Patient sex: M
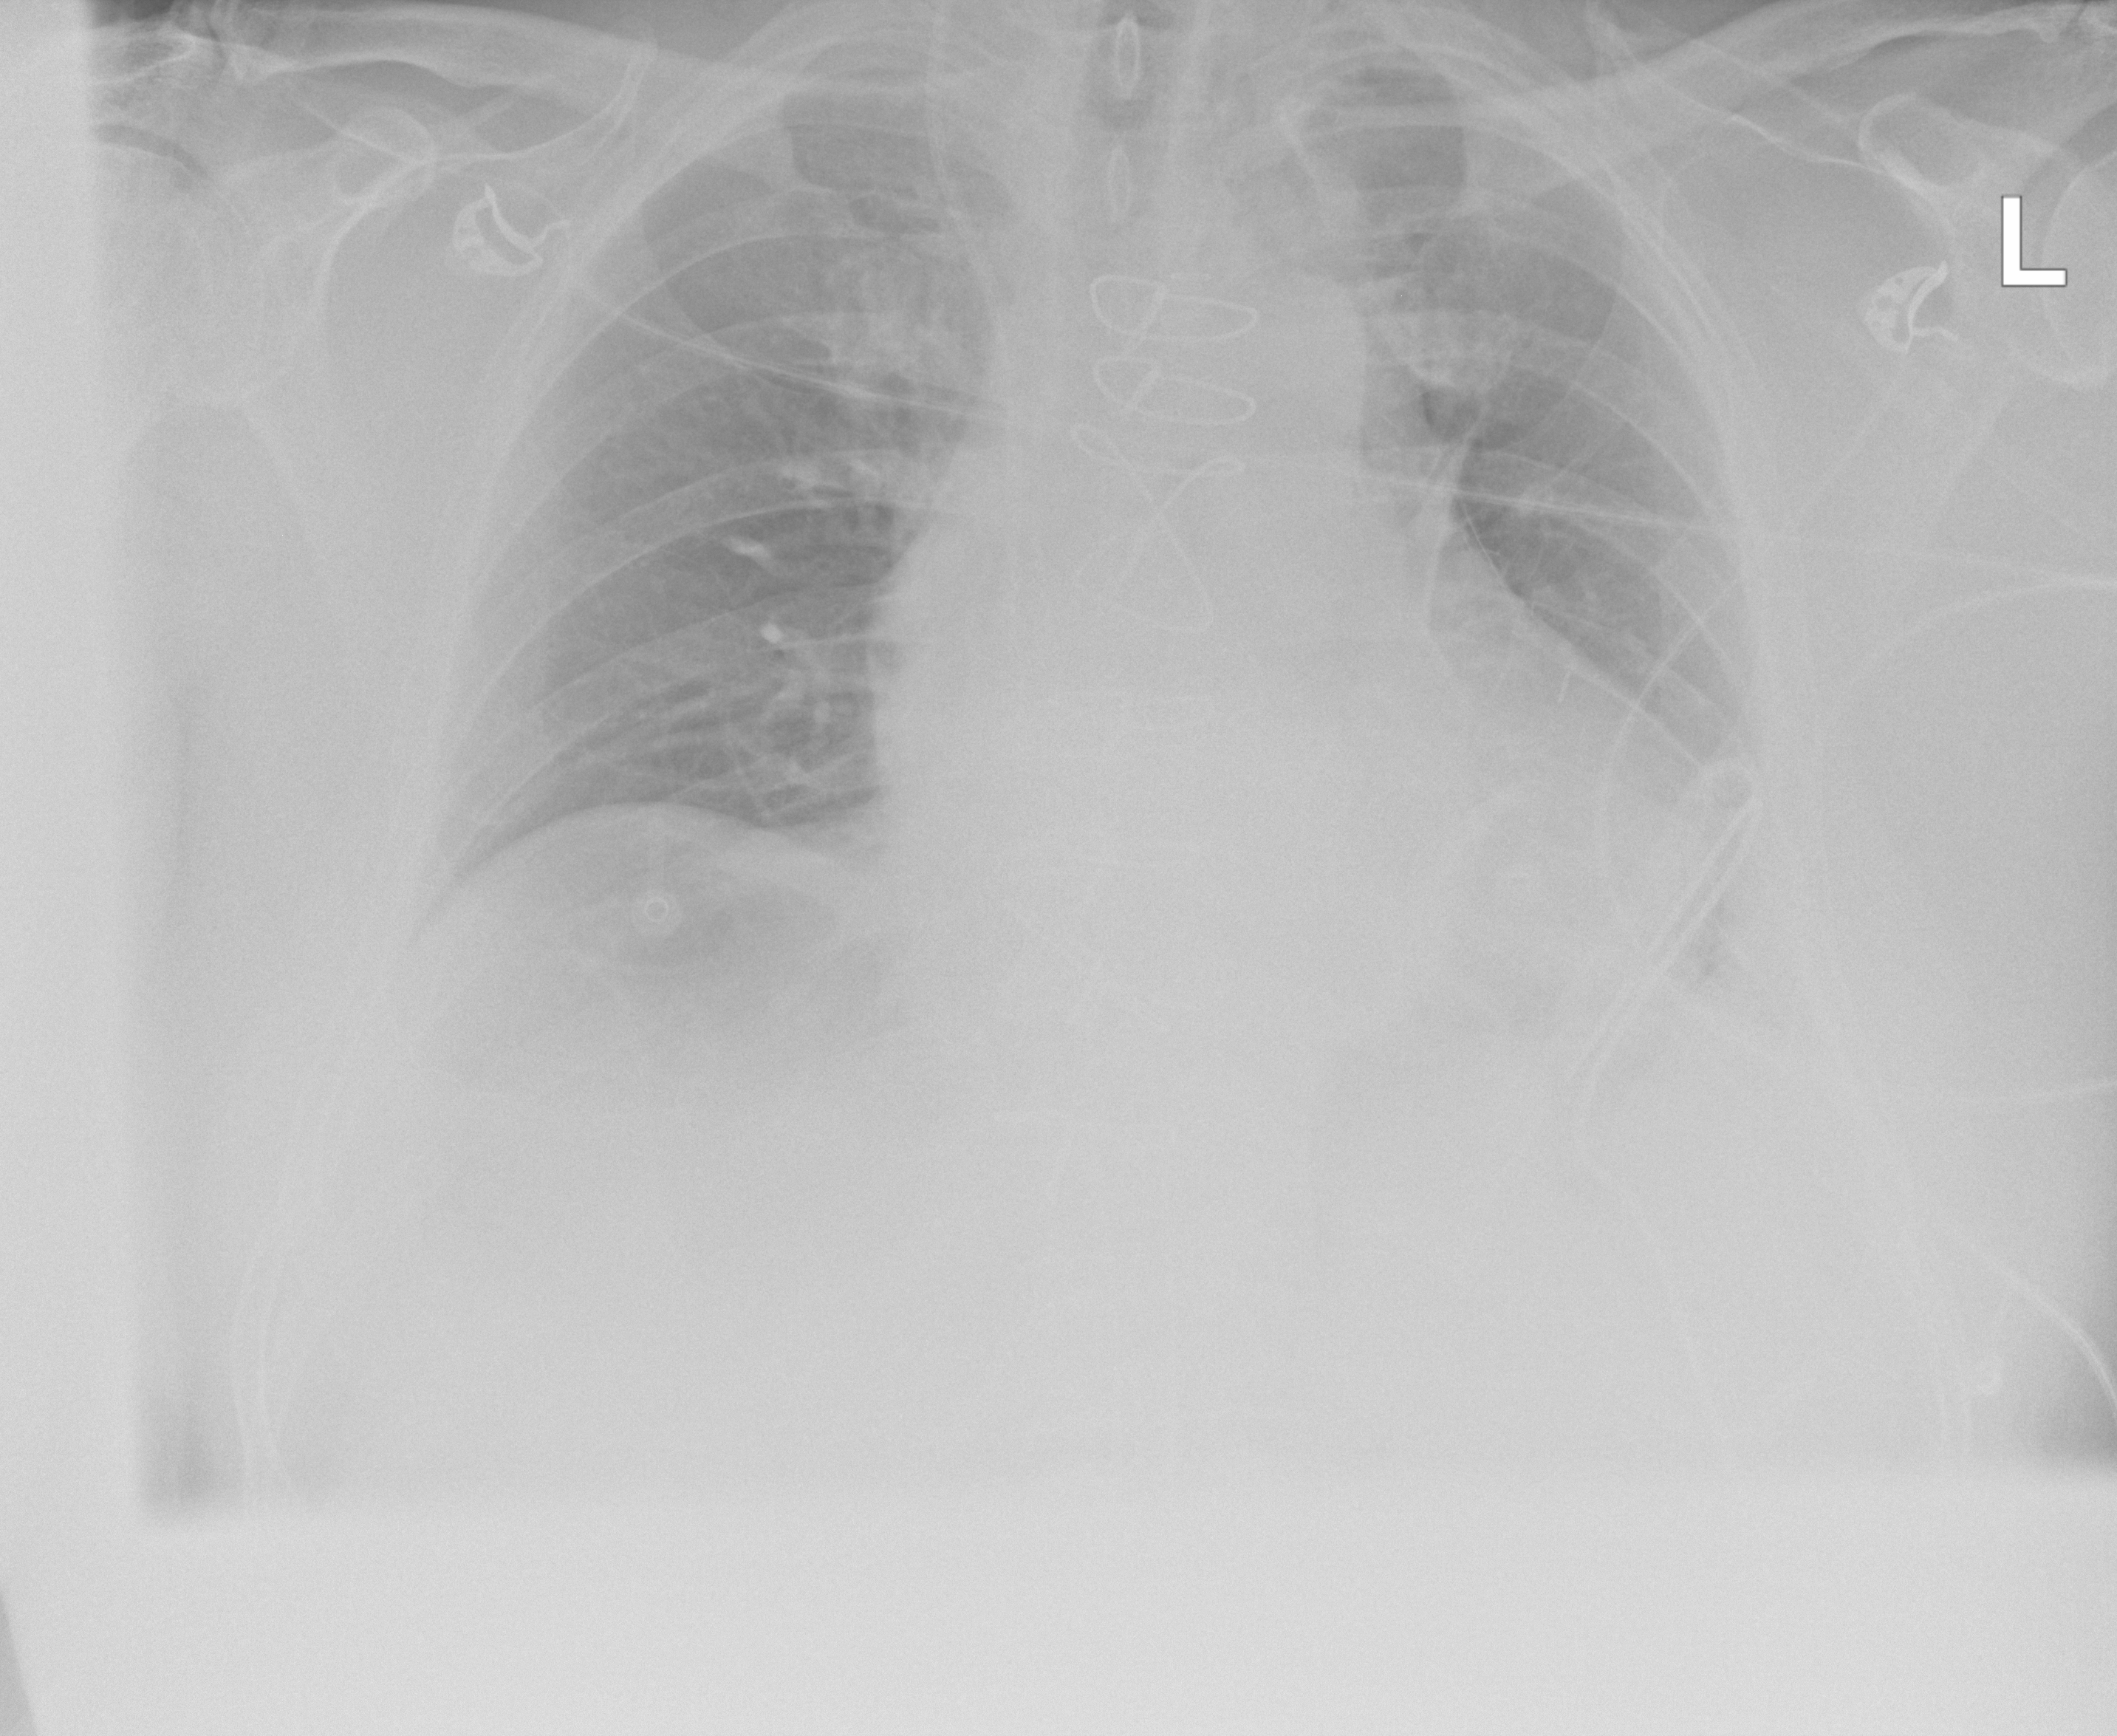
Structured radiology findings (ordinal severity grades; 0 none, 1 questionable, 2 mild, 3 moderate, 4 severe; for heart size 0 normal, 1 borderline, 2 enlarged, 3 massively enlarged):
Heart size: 2
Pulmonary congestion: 2
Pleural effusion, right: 0
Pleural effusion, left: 2
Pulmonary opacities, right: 0
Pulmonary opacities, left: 0
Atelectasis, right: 0
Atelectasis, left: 2